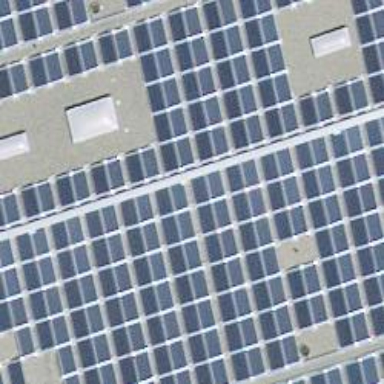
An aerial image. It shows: Solar power generator.